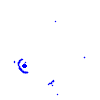
Particle: kaon